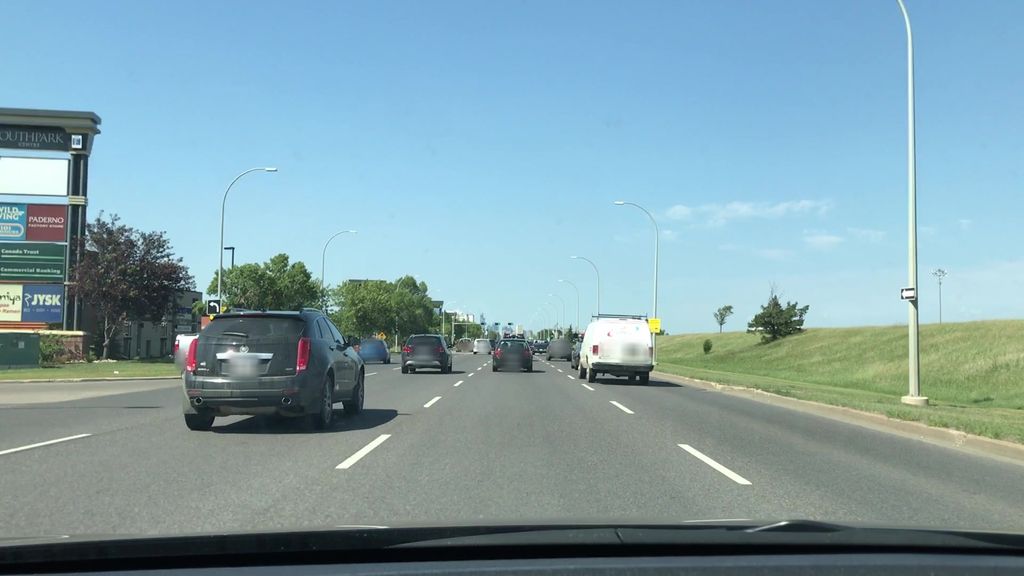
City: edmonton